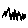
Label: zigzag